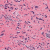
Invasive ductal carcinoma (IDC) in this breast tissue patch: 1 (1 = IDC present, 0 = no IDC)